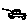
Label: car